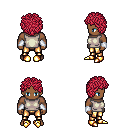
a pixel art fantasy rpg character, male body template, human, dark skin, white sleeveless shirt, gold greaves, ruby red curly afro hairstyle, white cloth bracers, gold boots, four views (front, back, left, right), 2x2 character sprite sheet, small pixel art, hard edges, no anti-aliasing